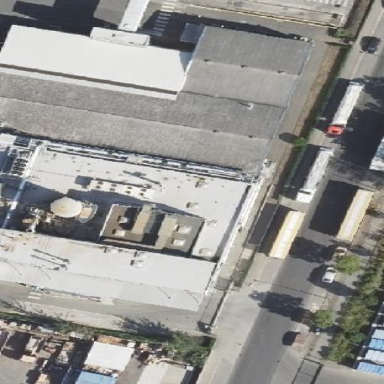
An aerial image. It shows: Industrial building.